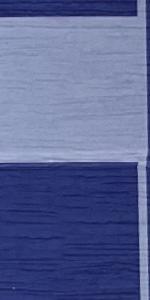
Label: Empty